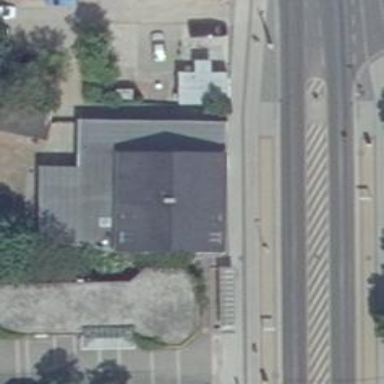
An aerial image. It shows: Convenience shop.